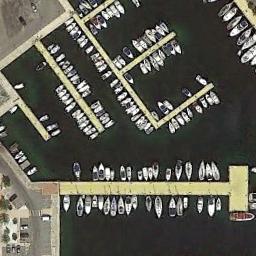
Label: harbor